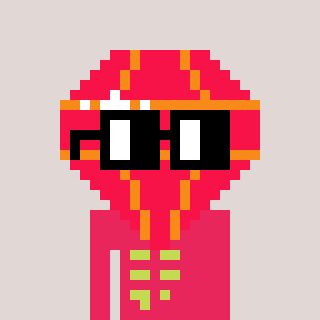
a pixel art character with square black glasses, a red diamond-shaped head and a redpinkish-colored body on a warm background